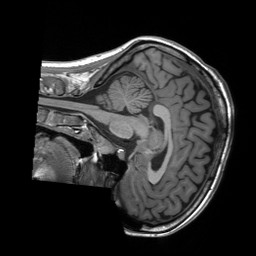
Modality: T1w
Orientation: sagittal
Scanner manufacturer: siemens
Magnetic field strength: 3 T
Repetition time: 2.3 s
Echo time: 0.00207 s